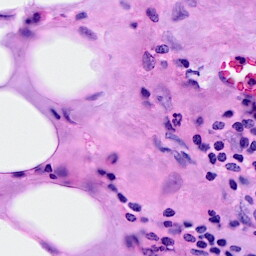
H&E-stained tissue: Breast